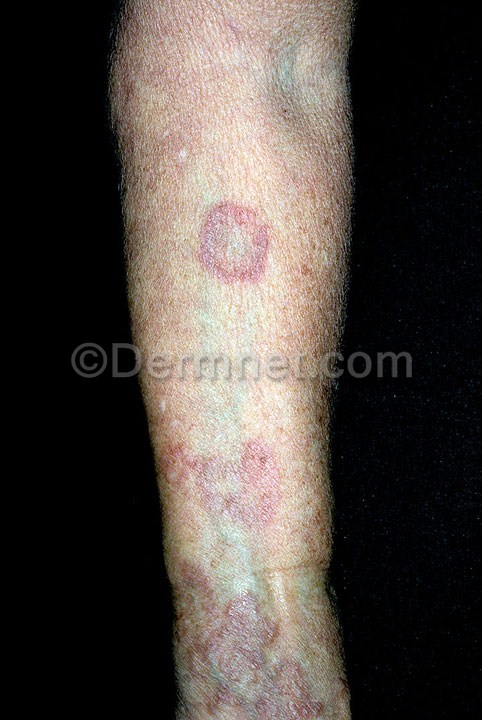
Disease: Systemic Disease